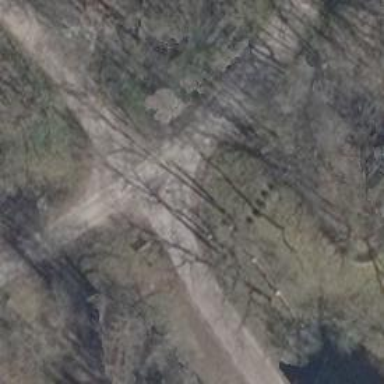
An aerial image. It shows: Emergency access point on the road.